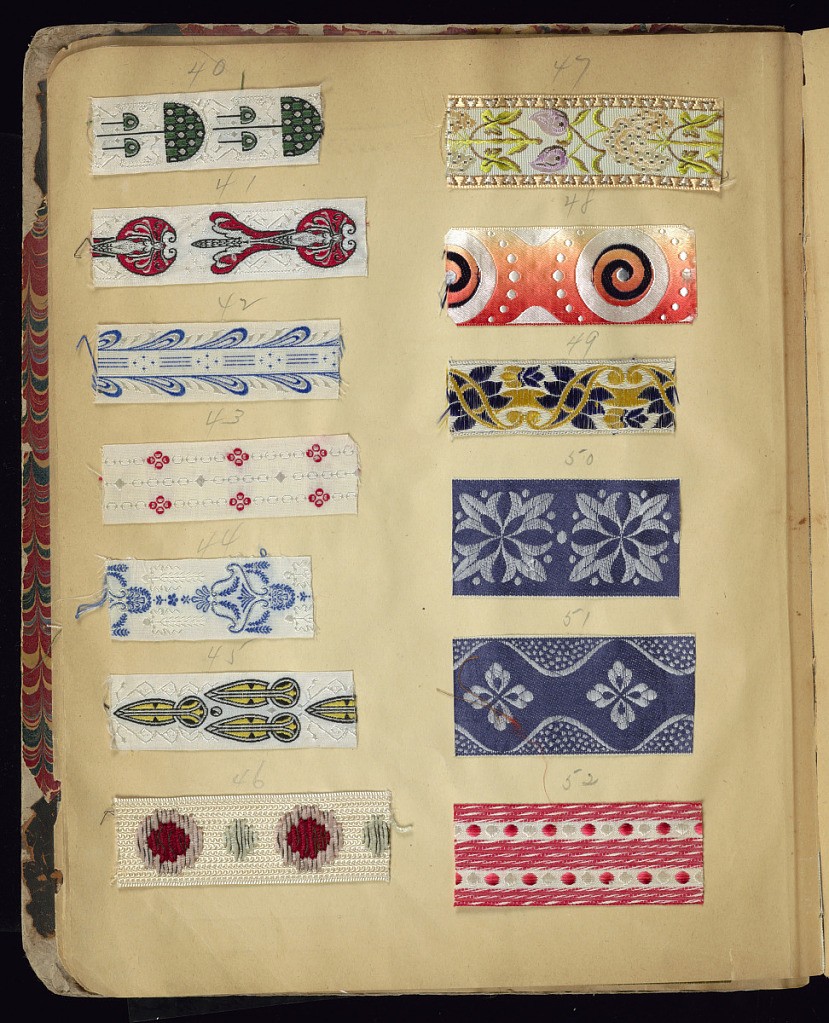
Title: Scrapbook of ribbons and trimmings
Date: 1900–1910
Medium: cotton, silk, metallic thread
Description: Contains about 915 samples of trimmings and ribbons, numbered by hand in pencil. Note written on last page reads "Foreign Reference No. 1."